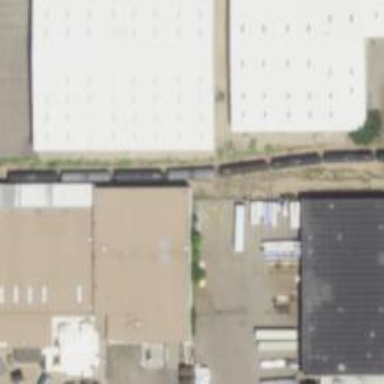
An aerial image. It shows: Industrial building.